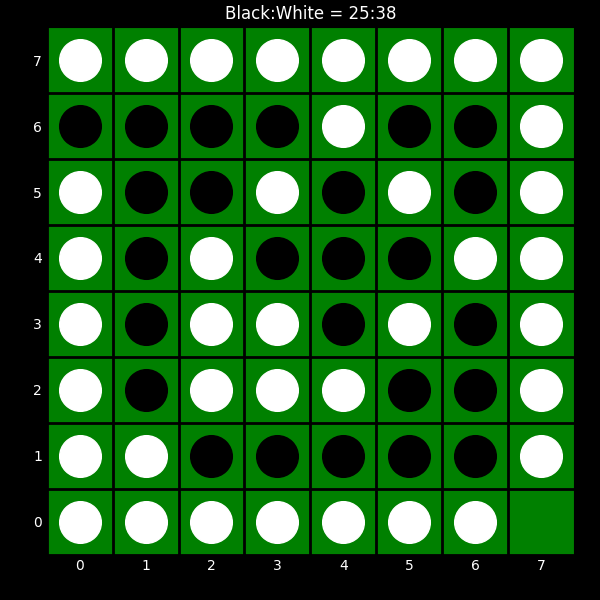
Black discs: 25
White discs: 38